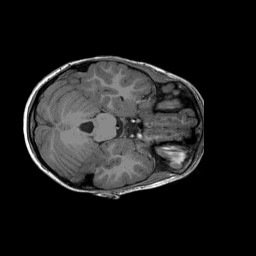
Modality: T1w
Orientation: coronal
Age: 9
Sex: male
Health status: ill